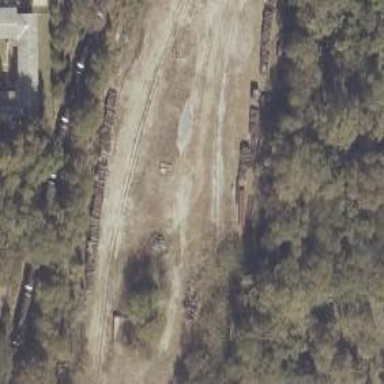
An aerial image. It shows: Disused railway spur.